Field crop: tomato
Growth stage: 2
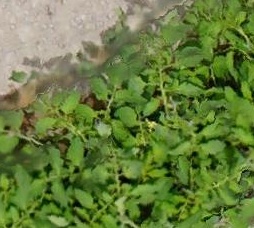
Species: tomato